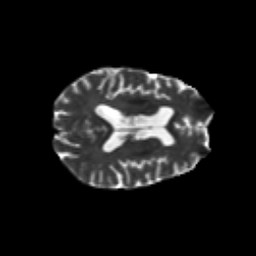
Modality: T2w
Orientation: axial
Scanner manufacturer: siemens
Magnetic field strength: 3 T
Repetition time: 6.8 s
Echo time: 0.093 s